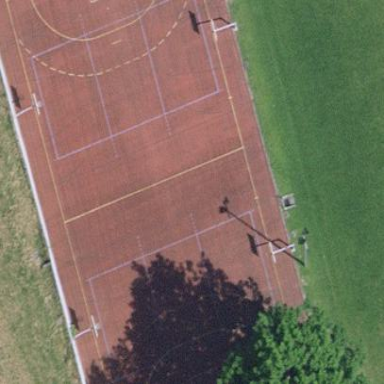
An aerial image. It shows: Multi-sport pitch with tartan surface for leisure activities on land.